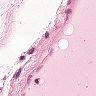
Metastatic tissue present: no